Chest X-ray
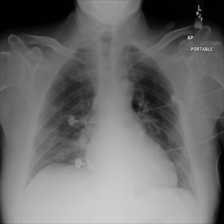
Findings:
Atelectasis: positive
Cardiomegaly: negative
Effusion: negative
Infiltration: positive
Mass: negative
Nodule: negative
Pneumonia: negative
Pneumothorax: negative
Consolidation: negative
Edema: negative
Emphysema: negative
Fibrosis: negative
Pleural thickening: negative
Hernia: negative